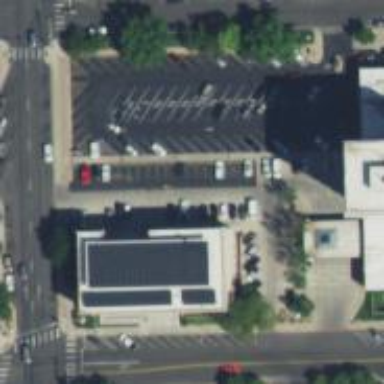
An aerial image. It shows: Parking space is available.